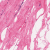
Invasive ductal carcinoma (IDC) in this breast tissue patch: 0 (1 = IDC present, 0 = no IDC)